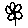
Label: flower